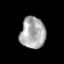
Tissue: prostate
Cell type: T cells
Senescence score: 0.3442
Nuclear area (px): 778
Mean DAPI intensity: 169.446